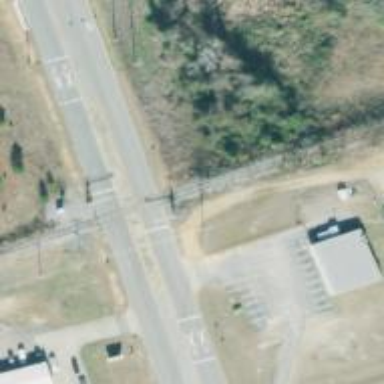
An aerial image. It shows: Pedestrian crossing with lights.